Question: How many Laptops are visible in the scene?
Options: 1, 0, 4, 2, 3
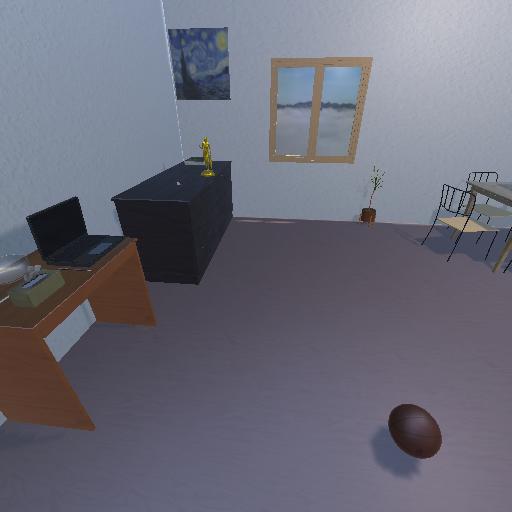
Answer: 1